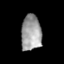
Tissue: lung
Cell type: Epithelial cells
Senescence score: 0.1855
Nuclear area (px): 705
Mean DAPI intensity: 158.333